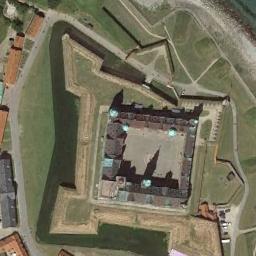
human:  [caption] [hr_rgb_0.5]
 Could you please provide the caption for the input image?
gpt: The palace on the lawn with some green towers is surrounded by a channel .

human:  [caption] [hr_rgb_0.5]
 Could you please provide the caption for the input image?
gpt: The palace is on the grass next to some buildings .

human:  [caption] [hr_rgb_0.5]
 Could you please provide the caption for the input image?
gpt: There are several buildings beside the palace .

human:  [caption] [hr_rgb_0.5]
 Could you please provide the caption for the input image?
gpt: Half of the roof of this palace is red .

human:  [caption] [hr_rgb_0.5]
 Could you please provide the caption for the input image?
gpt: There are green lawns around the palace .